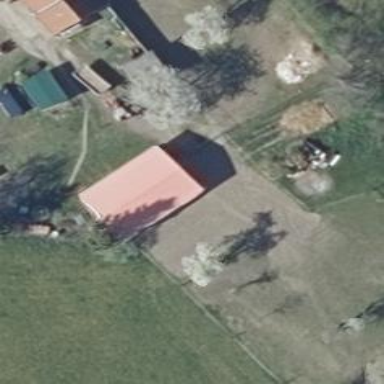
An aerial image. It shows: Shed building.